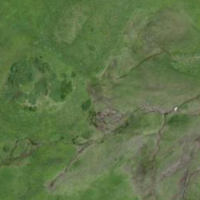
EUNIS habitat code: 26
Species observed at this site:
Eriophorum scheuchzeri